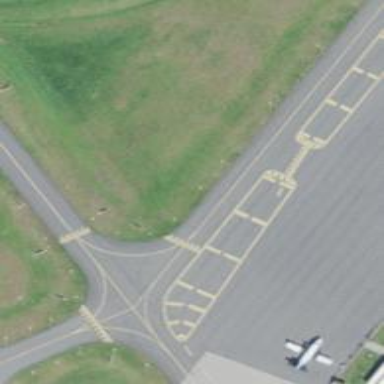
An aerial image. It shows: Image of taxiway at airport.